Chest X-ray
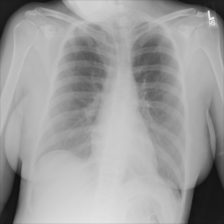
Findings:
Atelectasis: negative
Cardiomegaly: negative
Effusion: negative
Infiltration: negative
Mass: negative
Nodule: negative
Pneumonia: negative
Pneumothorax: negative
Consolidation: negative
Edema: negative
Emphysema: negative
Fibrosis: negative
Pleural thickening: negative
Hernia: negative